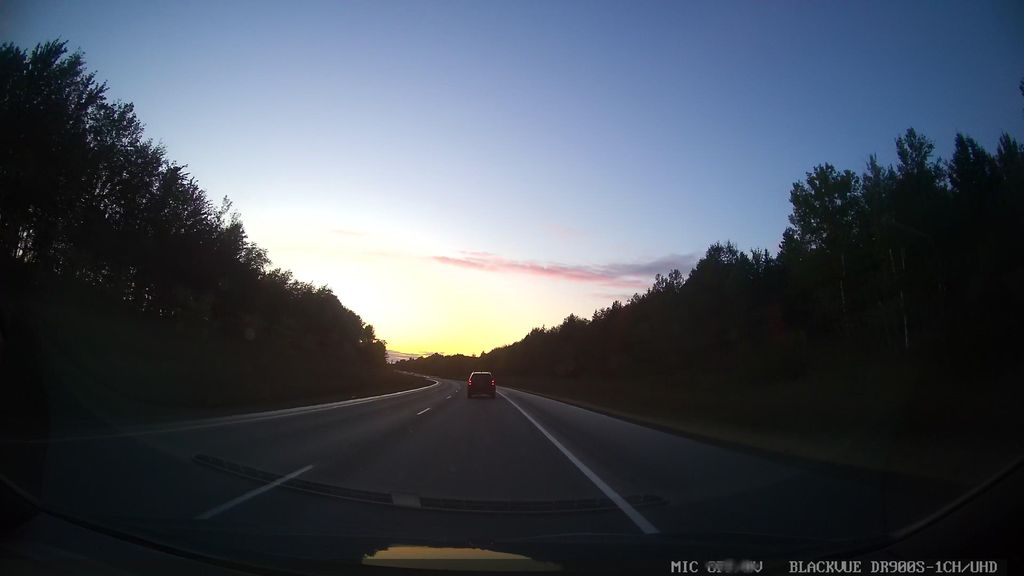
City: ottawa-gatineau